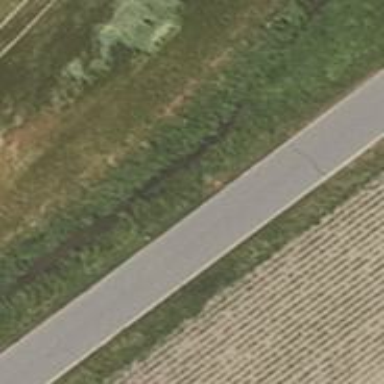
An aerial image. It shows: Unclassified road with asphalt surface.